Field crop: tomato
Growth stage: 2
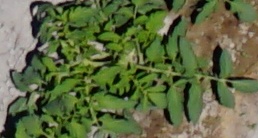
Species: tomato